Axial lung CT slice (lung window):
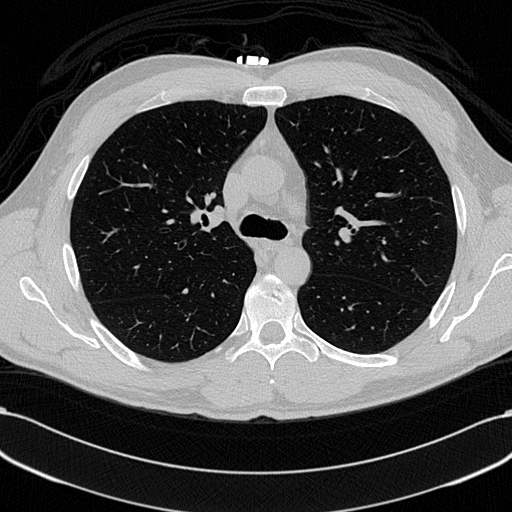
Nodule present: no